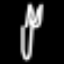
Label: fork